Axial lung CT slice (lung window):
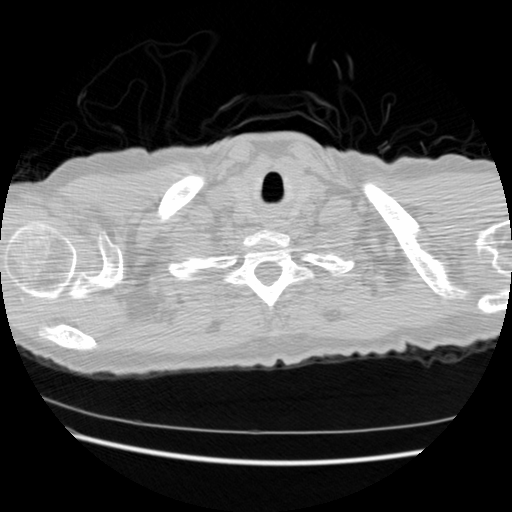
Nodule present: no